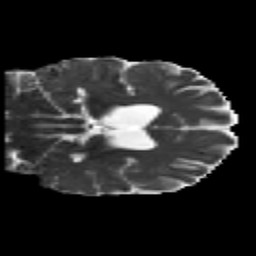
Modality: MD
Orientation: coronal
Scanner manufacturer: siemens
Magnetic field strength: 3 T
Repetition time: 8.8 s
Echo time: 0.085 s